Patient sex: M
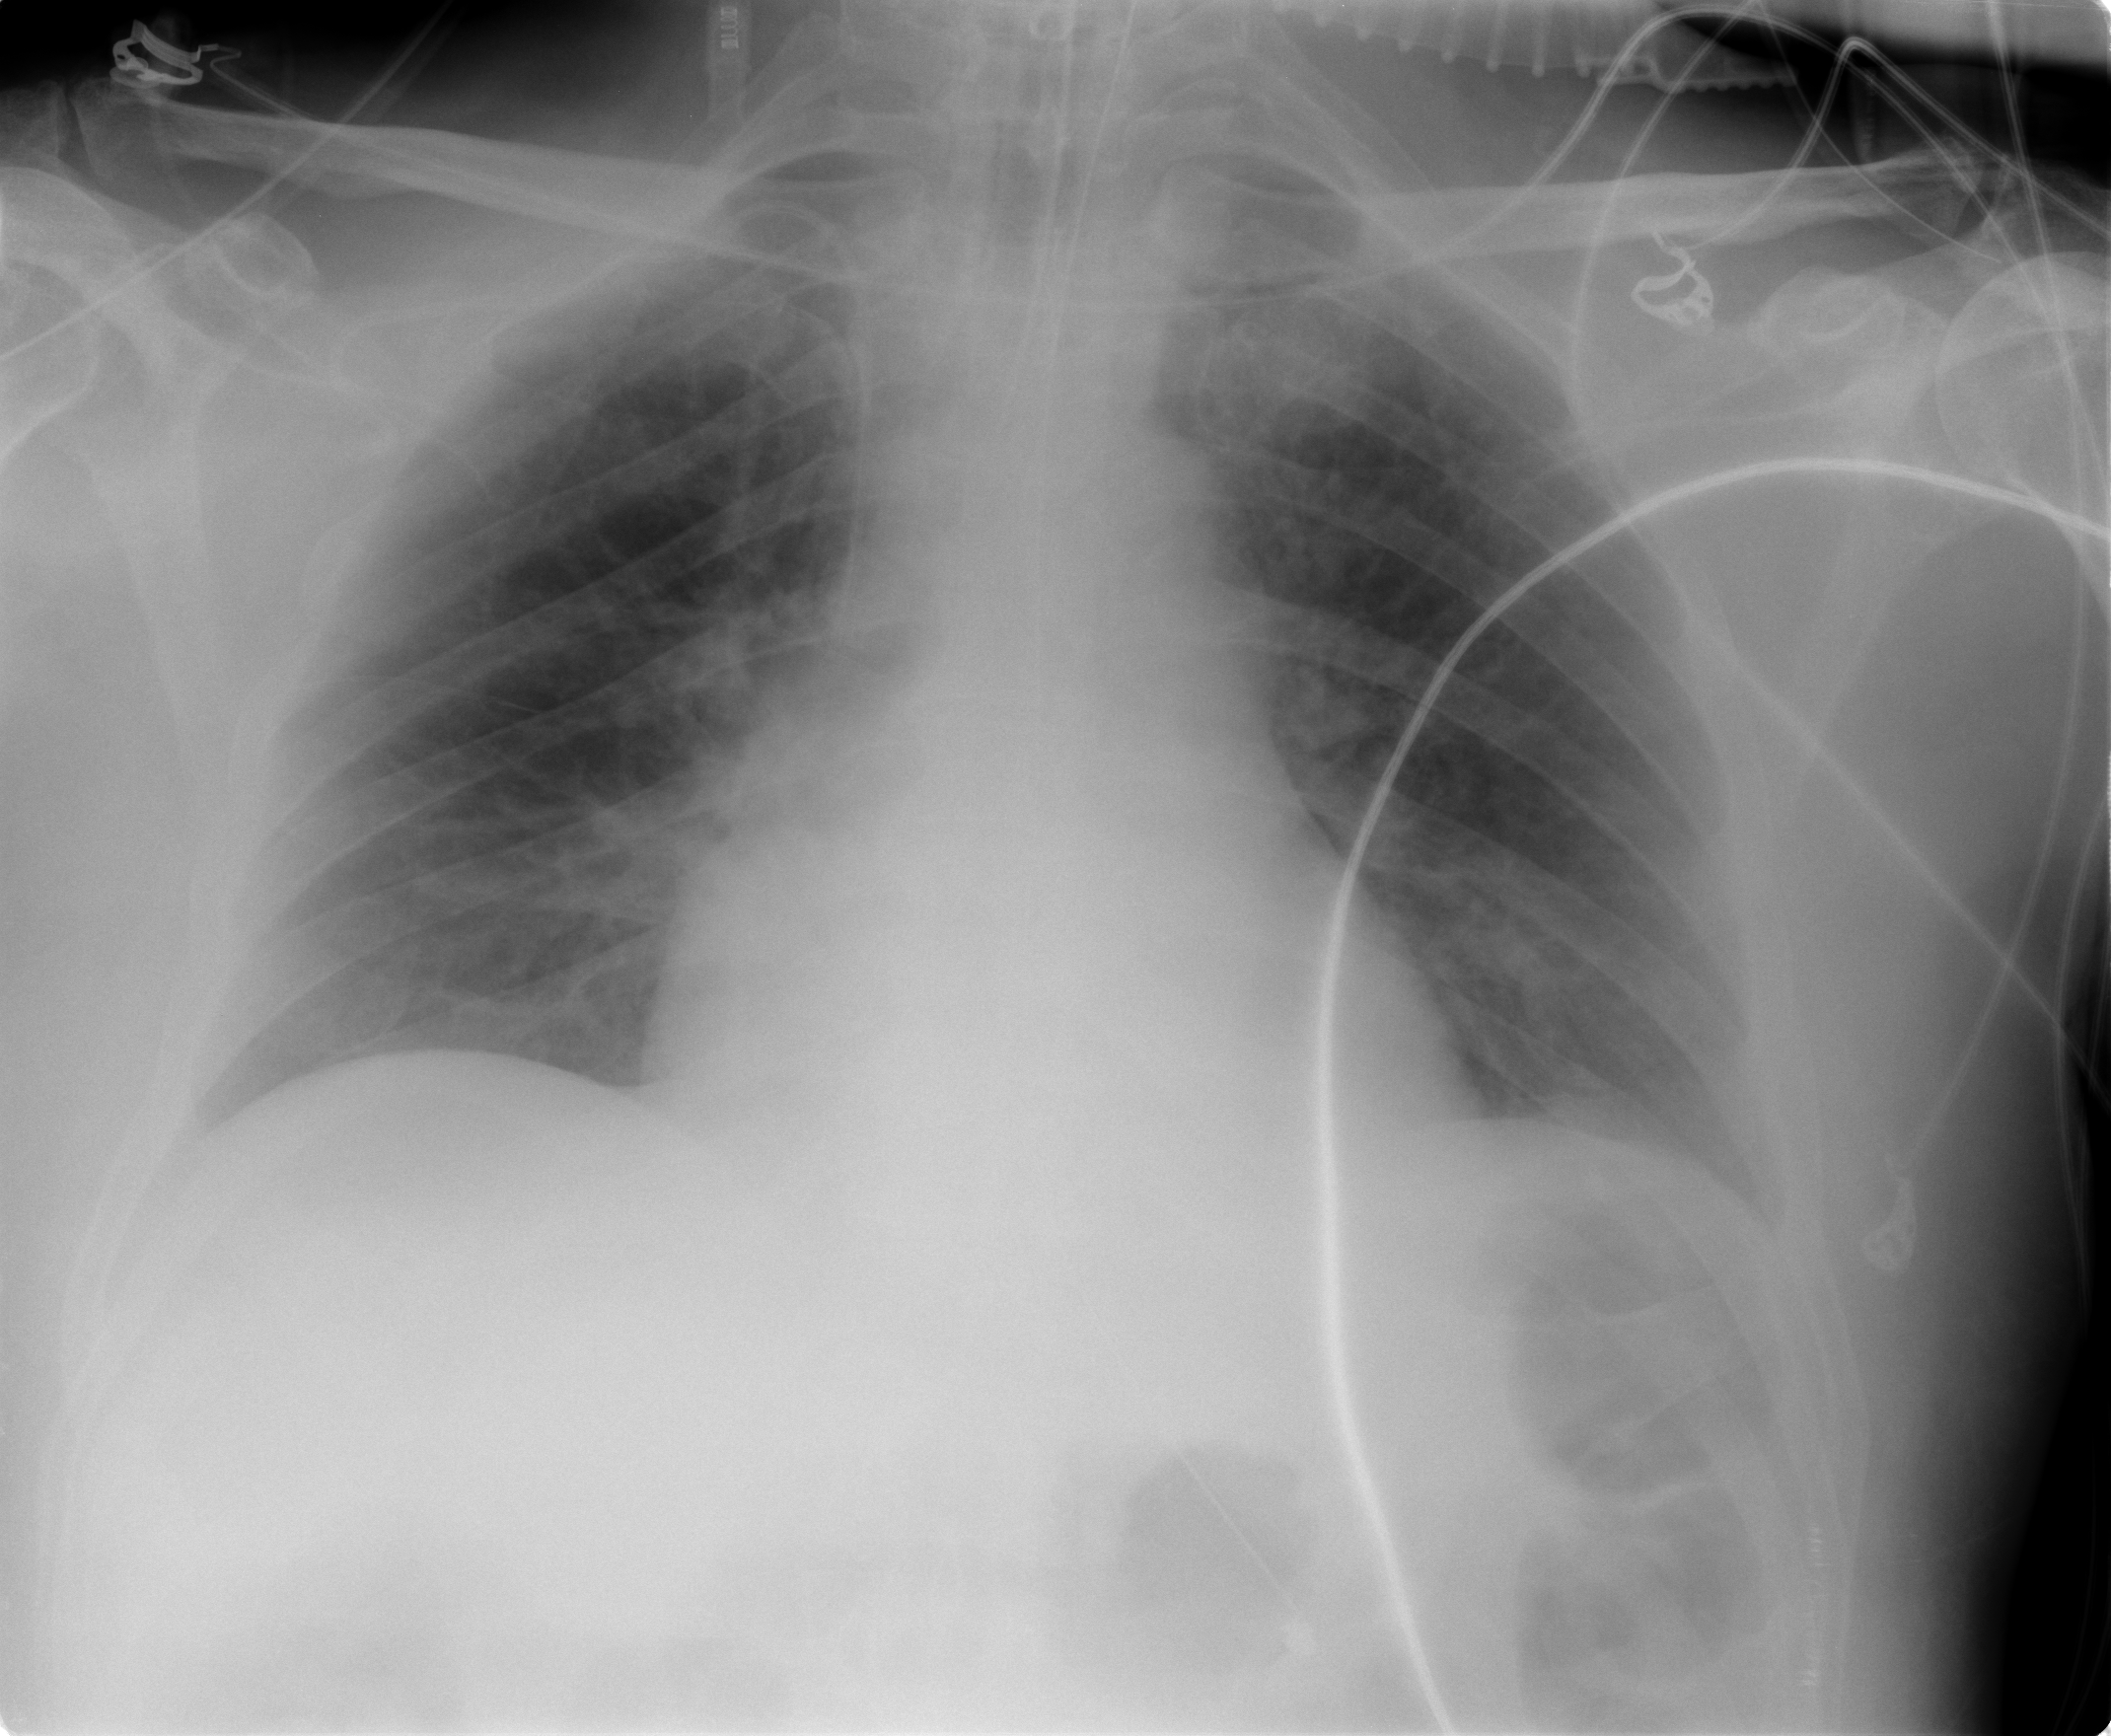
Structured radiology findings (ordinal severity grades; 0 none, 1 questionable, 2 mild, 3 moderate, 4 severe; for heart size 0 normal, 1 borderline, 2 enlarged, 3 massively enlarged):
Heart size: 2
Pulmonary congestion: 1
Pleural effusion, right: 0
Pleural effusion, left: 0
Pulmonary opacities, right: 0
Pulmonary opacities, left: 0
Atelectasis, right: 0
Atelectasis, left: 0